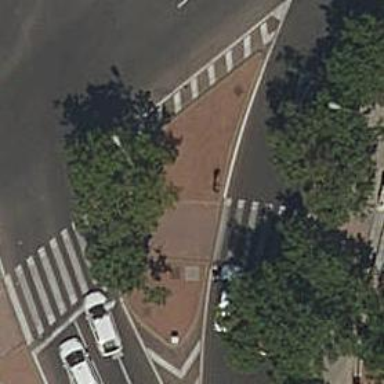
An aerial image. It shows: Crossing with traffic signals.